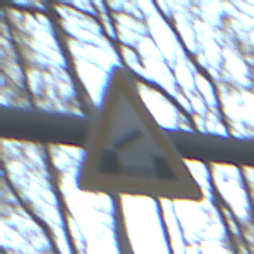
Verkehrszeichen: BeweglicheBruecke
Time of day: SunriseSunset
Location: Outdoor (Nature)
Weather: Clear
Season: Winter
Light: Natural